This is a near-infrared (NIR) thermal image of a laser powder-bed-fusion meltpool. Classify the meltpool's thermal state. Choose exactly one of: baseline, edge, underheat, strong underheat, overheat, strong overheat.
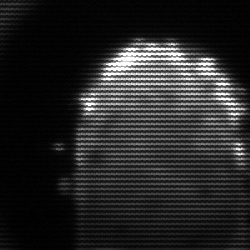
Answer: baseline